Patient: sex M, age 60
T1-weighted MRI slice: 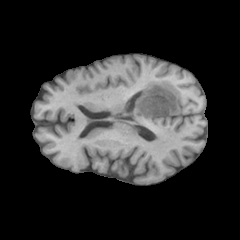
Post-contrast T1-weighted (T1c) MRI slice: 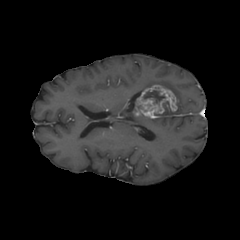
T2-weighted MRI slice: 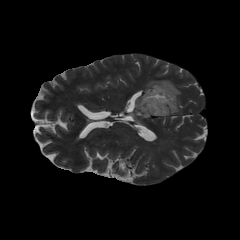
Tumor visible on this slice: yes
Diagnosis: Glioblastoma, IDH-wildtype
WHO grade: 4